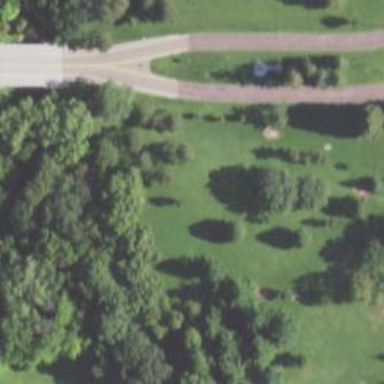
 perfect for leisurely sports activities."